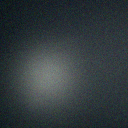
Screen state: off